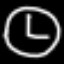
Label: clock